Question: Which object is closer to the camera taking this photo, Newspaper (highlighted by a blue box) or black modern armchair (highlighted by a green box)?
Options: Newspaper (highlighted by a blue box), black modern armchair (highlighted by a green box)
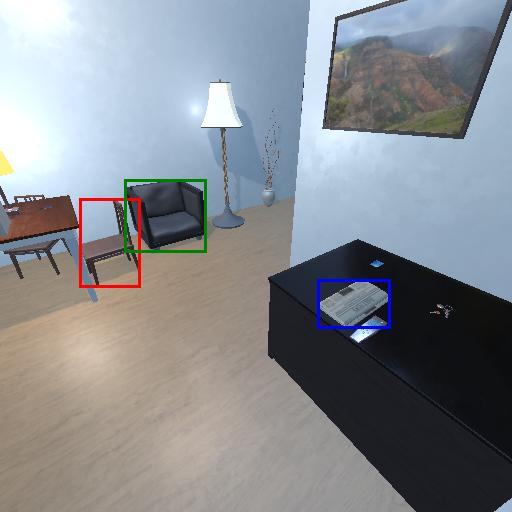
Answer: Newspaper (highlighted by a blue box)